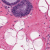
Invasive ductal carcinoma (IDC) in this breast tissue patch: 0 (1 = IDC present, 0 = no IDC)